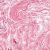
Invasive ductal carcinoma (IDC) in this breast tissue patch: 0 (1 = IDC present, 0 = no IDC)